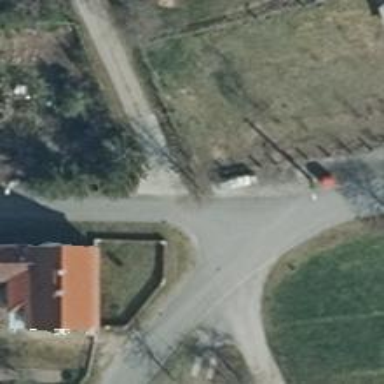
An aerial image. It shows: Paved residential road.